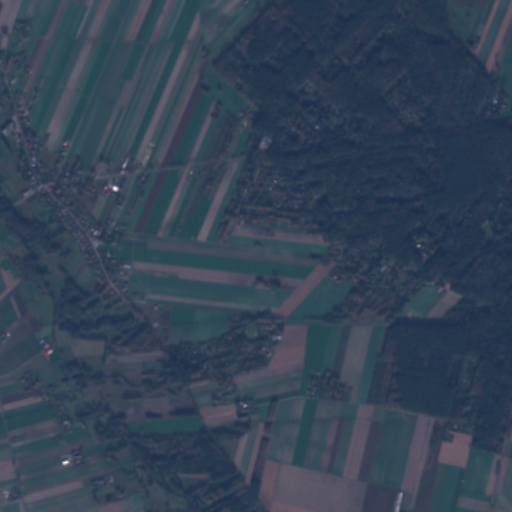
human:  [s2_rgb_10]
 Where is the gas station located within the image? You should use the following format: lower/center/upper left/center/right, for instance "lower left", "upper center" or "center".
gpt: The gas station is located in the center left of the image.
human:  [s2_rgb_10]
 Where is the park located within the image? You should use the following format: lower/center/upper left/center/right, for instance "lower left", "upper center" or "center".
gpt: The park is located in the upper left of the image.
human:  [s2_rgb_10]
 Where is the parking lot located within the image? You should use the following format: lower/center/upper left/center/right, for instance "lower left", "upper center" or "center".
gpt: The parking lot is located in the center left of the image.
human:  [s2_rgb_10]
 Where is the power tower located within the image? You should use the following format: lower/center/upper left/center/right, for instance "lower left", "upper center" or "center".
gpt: The power tower is located in the lower of the image.
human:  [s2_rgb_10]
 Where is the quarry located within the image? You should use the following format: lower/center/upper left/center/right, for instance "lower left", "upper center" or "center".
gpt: The quarry is located in the center left of the image.
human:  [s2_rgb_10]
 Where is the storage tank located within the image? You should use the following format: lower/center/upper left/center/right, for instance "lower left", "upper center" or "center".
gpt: The storage tank is located in the upper left of the image.
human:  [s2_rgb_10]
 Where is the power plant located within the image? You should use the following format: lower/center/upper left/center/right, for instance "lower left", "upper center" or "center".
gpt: There is no power plant in the image.